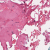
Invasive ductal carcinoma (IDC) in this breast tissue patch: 0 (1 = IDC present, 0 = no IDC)